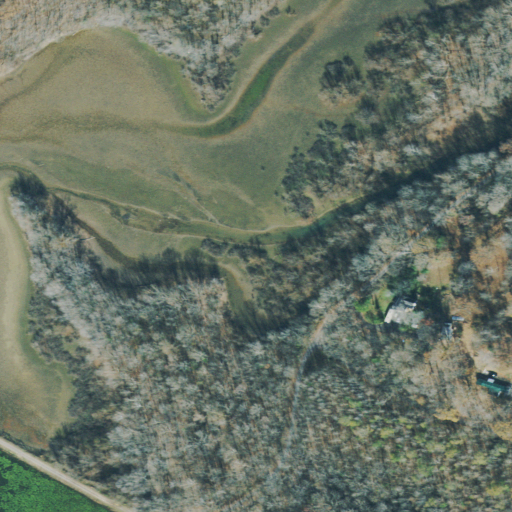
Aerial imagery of valley in Tennessee named Lee Hollow containing woody wetlands, open water, deciduous forest, herbaceous wetlands, open development, grassland, and barren land